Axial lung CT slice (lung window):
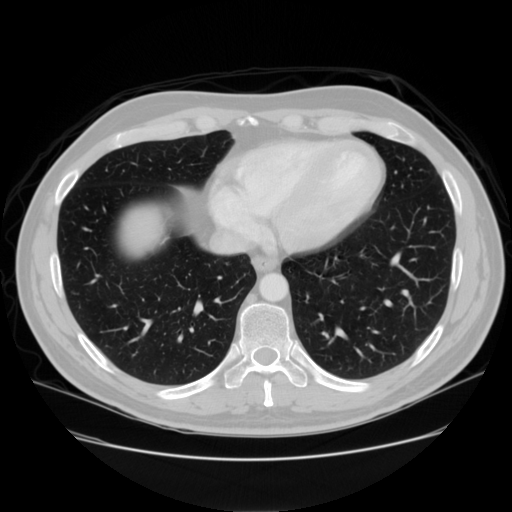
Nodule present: no